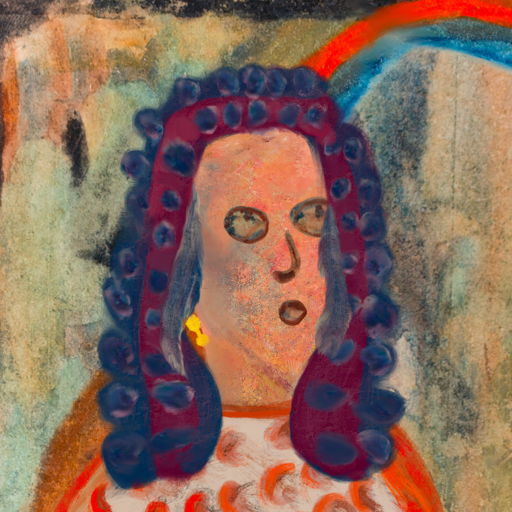
Background: Childish, Head And Neck Side: Irani, Face Side: Orphan, Bust: Rupkatha, Hair Side: Hill_Girl, Head Accessory: Blank, Second Necklace: Blank, Necklace: Blank, Baby: Blank